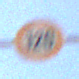
Verkehrszeichen: Geschwindigkeit120
Umgebung: Outdoor, Nature
Tageszeit: Midday
Wetter: Clear
Licht: Natural
Jahreszeit: NotSpecified
Kontrast: HighContrast